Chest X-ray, PA view. Patient: 44 years old, sex M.
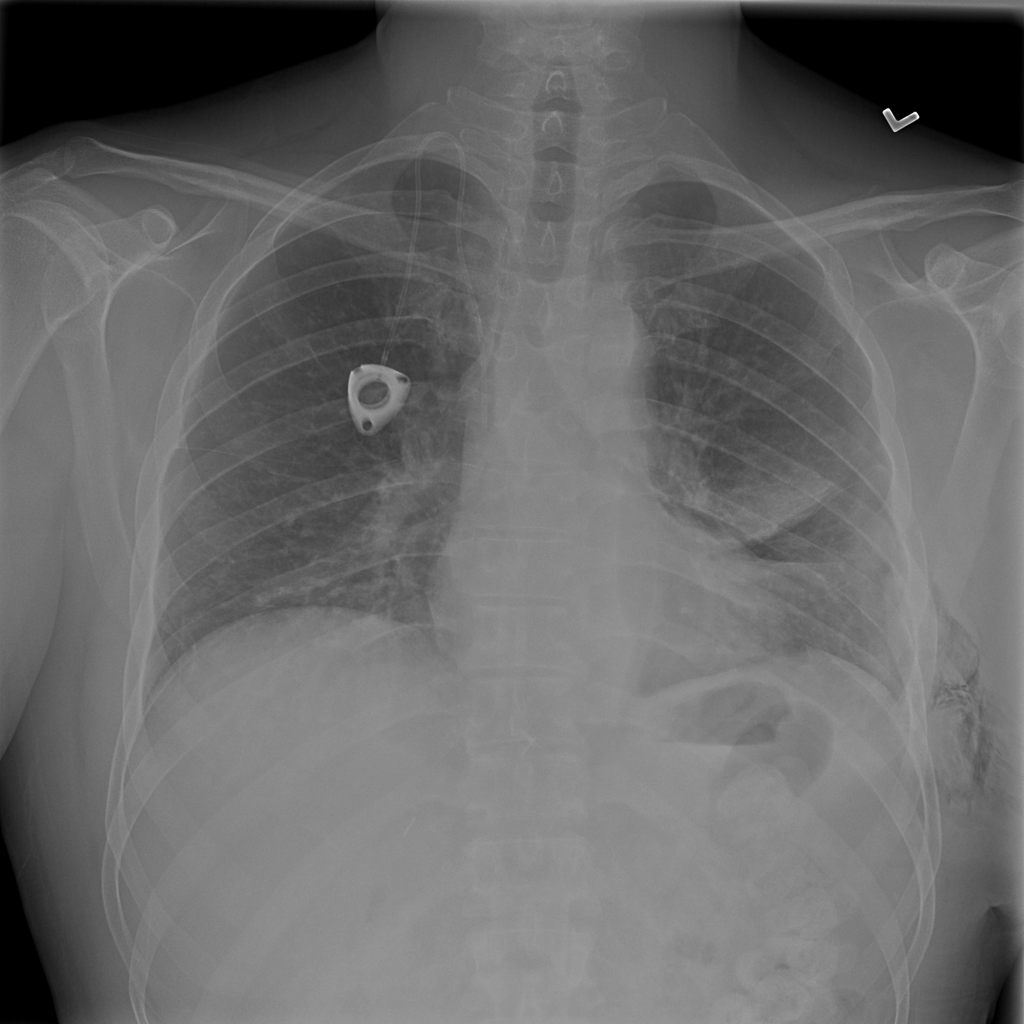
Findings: Consolidation, Emphysema, Infiltration, Nodule